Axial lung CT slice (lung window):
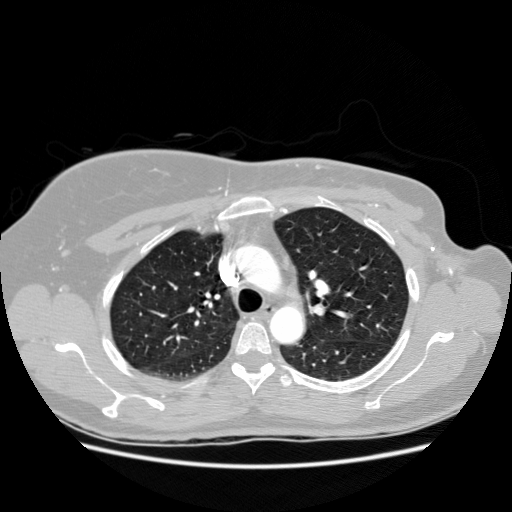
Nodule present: no